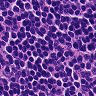
Metastatic tissue present: no